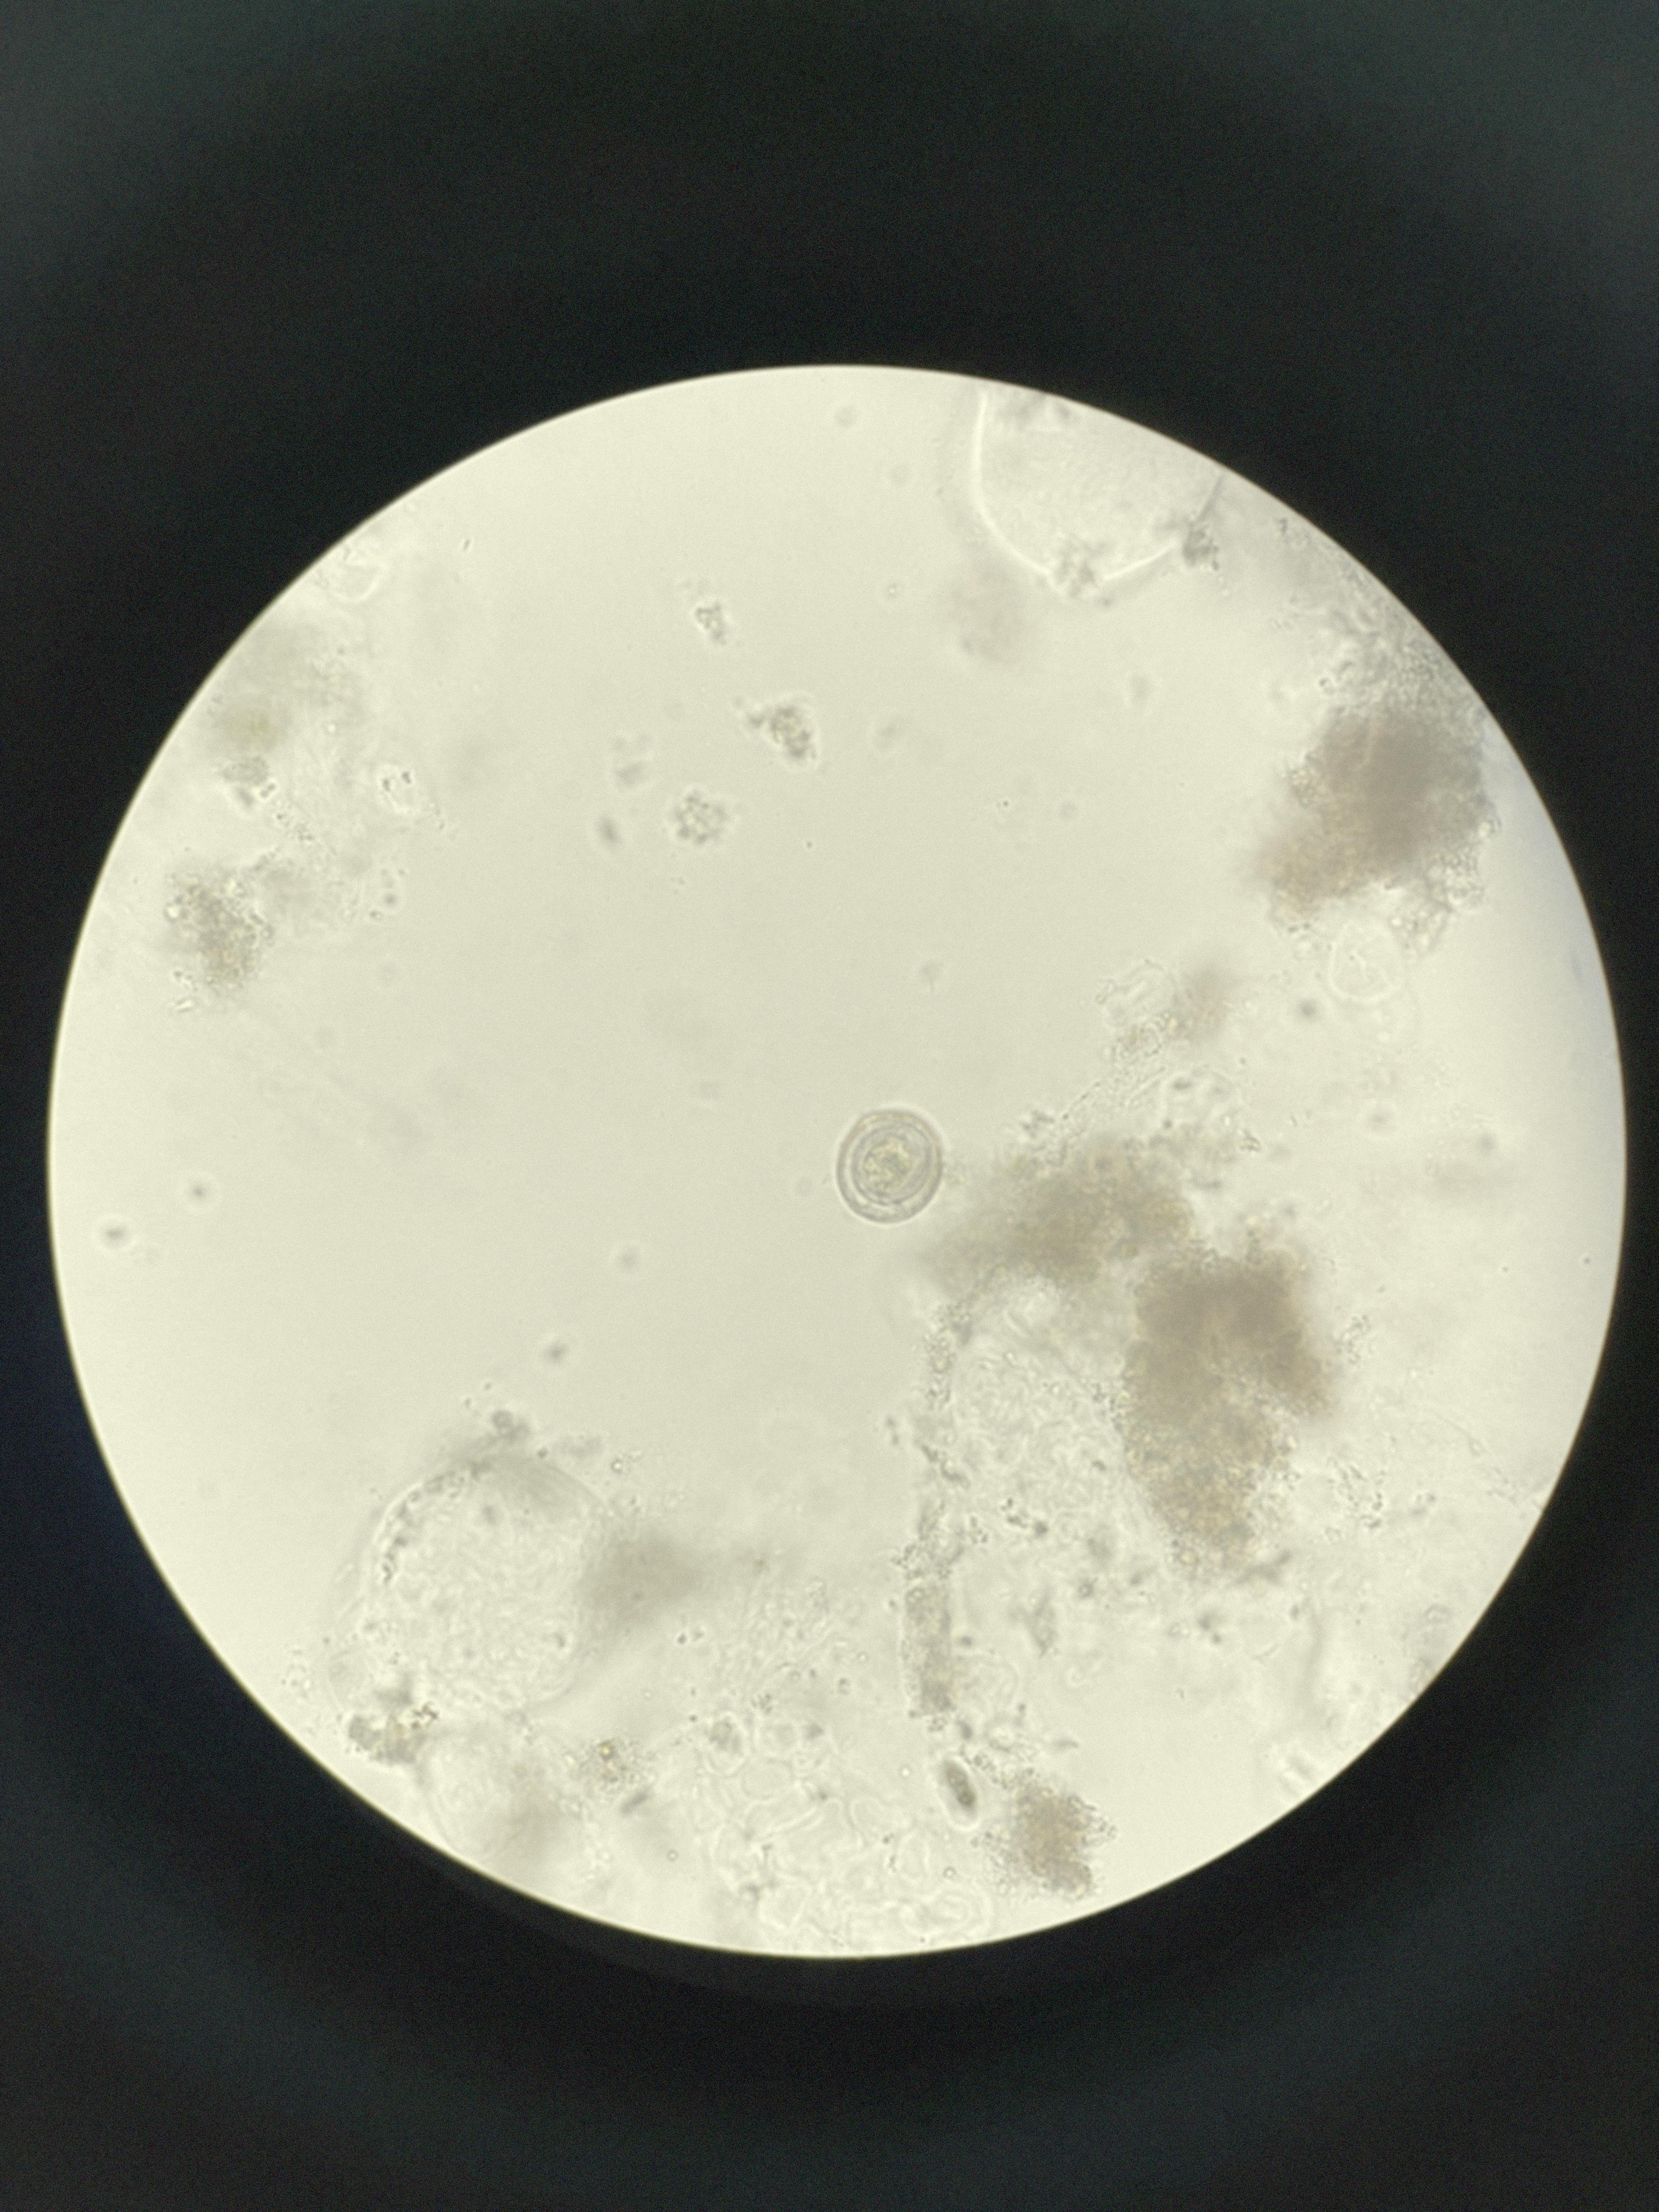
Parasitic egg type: Hymenolepis nana